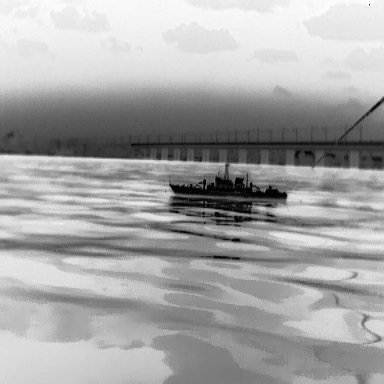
There is a warship in the infrared image.